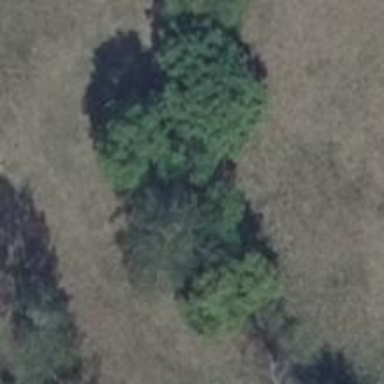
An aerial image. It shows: Row of trees in natural setting.